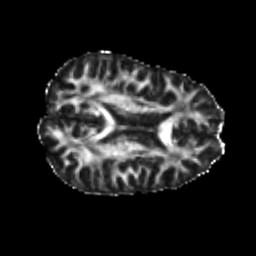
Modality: FA
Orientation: axial
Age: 22
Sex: male
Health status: healthy
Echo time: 0.074 s